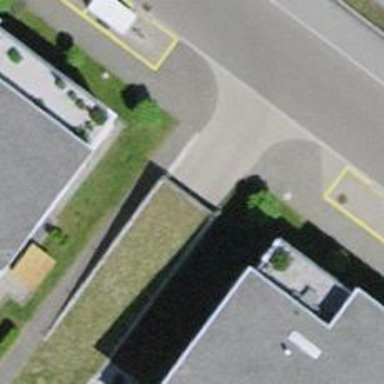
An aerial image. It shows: Parking entrance.